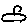
Label: tree